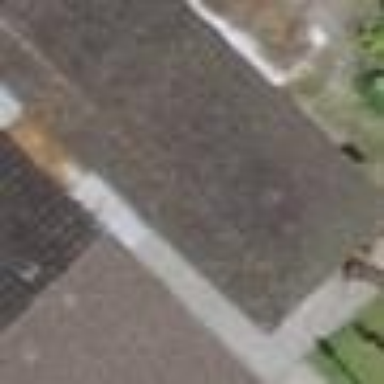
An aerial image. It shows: Rural barn.